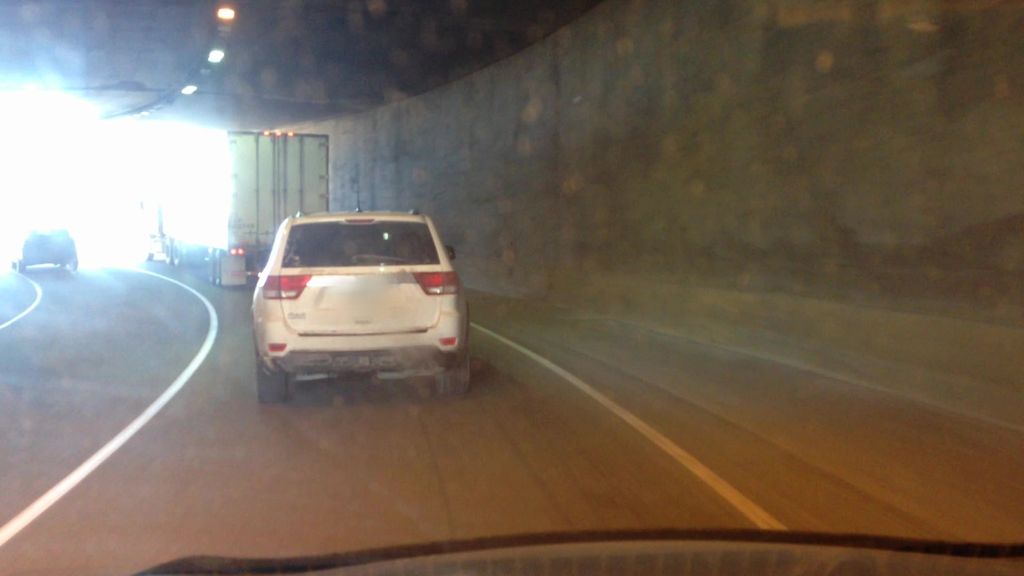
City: montreal